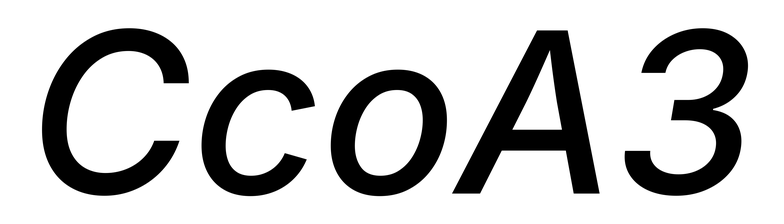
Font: Inter-Italic_Medium_Italic